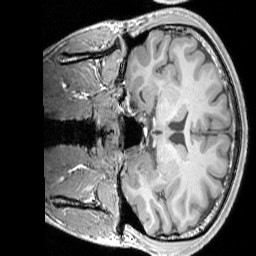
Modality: T1w
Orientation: coronal
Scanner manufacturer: siemens
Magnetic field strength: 3 T
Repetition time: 1.83 s
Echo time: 0.00303 s